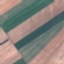
Land use / land cover class: AnnualCrop